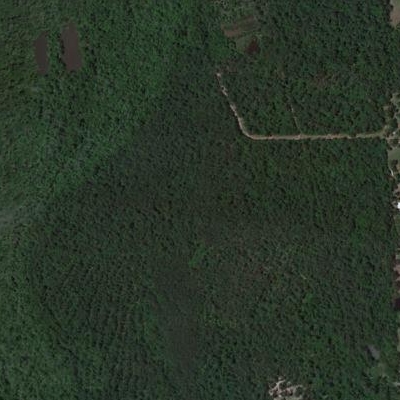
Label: Forest